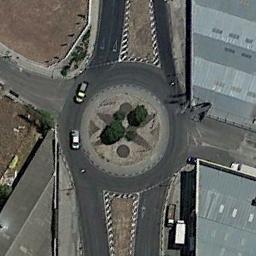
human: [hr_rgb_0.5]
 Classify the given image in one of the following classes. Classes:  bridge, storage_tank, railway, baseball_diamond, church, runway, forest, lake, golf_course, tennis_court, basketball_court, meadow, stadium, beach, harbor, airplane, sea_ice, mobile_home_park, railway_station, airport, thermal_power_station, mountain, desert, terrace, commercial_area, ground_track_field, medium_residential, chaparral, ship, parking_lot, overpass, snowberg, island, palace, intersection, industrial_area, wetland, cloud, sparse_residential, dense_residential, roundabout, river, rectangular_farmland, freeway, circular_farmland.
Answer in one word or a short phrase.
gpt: roundabout